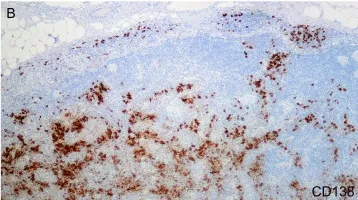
(B) Proliferation of plasma cells showing positive immunoreactivity to CD138. (CD138; 4x).
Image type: pathology (immunostaining)